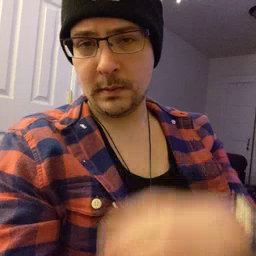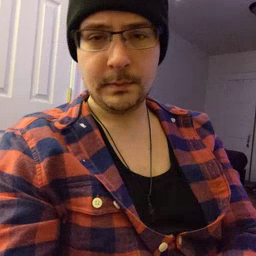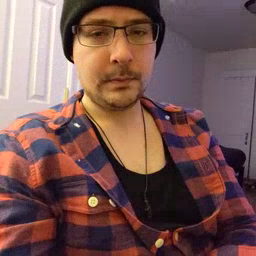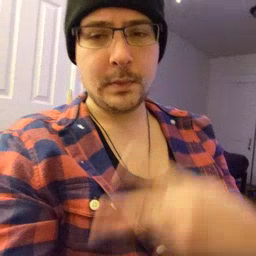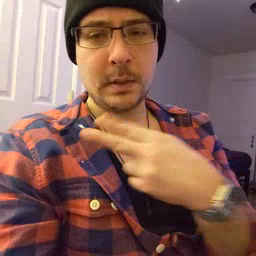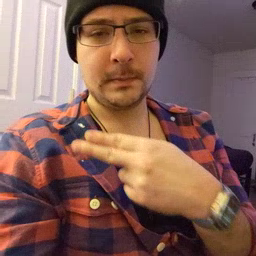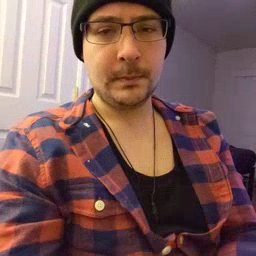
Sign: cut